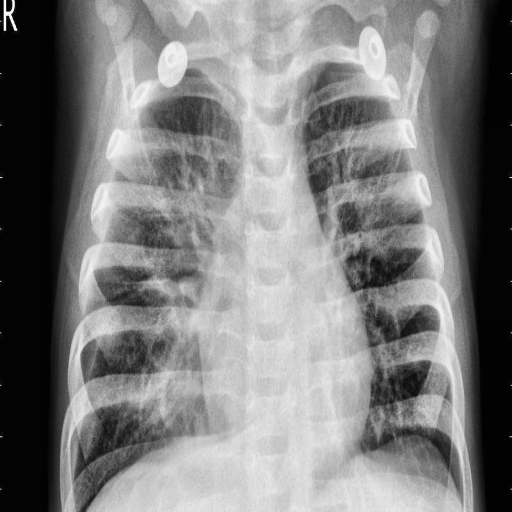
Finding: PNEUMONIA